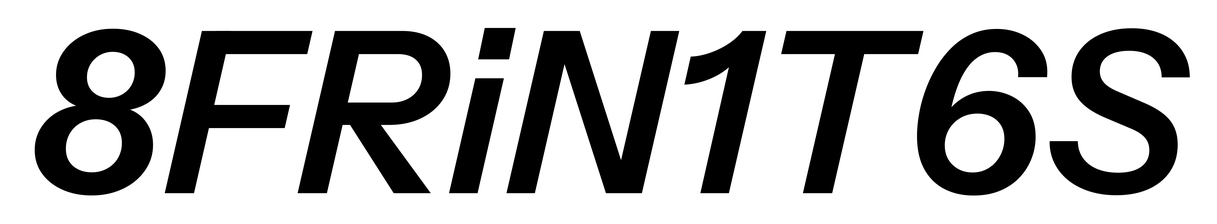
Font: InstrumentSans-Italic_SemiBold_Italic